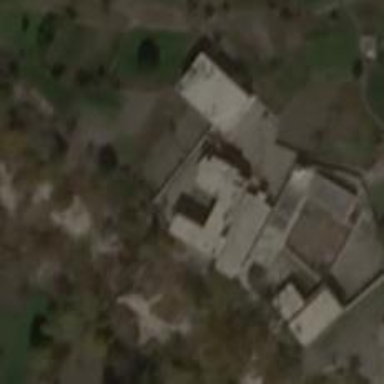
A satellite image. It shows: School.